Question: I'm trying to create a SELECT query to get products by some filters. You can see DB structure on the screen below.

'definitions' - products types, 'features' - products features (e.g. price, size, color), 'significations' - value on some feature, 'objects' - avalible products on site, 'trans_obj2sign' - auxiliary table to make many to many relations.
I'm creating query using php considering selected filters:
'''
SELECT o.id, o.name, o.url, GROUP_CONCAT(f.name separator '--|||--') as feature_name, GROUP_CONCAT(f.title separator '--|||--') as feature_title, GROUP_CONCAT(s.value separator '--|||--') as signification_value
FROM objects as o
JOIN trans_obj2sign o2s ON o.id=o2s.object_id
JOIN features f ON o2s.feature_id=f.id
JOIN significations s ON o2s.signification_id=s.id
WHERE o.id IN (
SELECT o2s.object_id
FROM trans_obj2sign o2s
JOIN significations s ON ( o2s.signification_id = s.id )
WHERE (
(s.id IN ("2", "43", "48", "55") AND s.feature =13)
OR (s.id IN ("14", "23", "49", "52") AND s.feature =14)
OR (s.value BETWEEN 0 AND 500 AND s.feature =17)
)
GROUP BY o2s.object_id
HAVING COUNT( o2s.object_id ) =3
)
GROUP BY o.id
LIMIT 0, 50
'''
Inner query returns ids of objects which significations approach to all filters. Main query returns products attributes that are needed.
The questions are:
1. Can I rewrite this query to perform faster? (this one is pretty heavy)
2. What indexes should I add?
3. How can I add ORDER BY some signification value. Something like WHERE s.feature=17 ORDER BY s.value (pretend that s.feature=17 is product price)
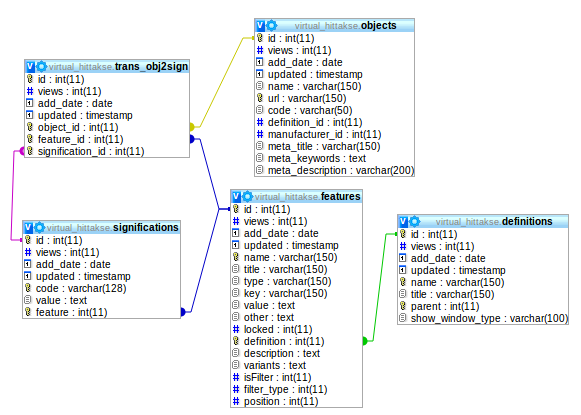
Answer: Get rid of the IN+subquery. Just move it to the FROM section to be executed just once.
Like this
'''
SELECT o.id, o.name, o.url, GROUP_CONCAT(f.name separator '--|||--') as feature_name, GROUP_CONCAT(f.title separator '--|||--') as feature_title, GROUP_CONCAT(s.value separator '--|||--') as signification_value
FROM objects as o
JOIN trans_obj2sign o2s ON o.id=o2s.object_id
JOIN features f ON o2s.feature_id=f.id
JOIN significations s ON o2s.signification_id=s.id
JOIN (
SELECT o2s.object_id
FROM trans_obj2sign o2s
JOIN significations s ON ( o2s.signification_id = s.id )
WHERE (
(s.id IN ("2", "43", "48", "55") AND s.feature =13)
OR (s.id IN ("14", "23", "49", "52") AND s.feature =14)
OR (s.value BETWEEN 0 AND 500 AND s.feature =17)
)
GROUP BY o2s.object_id
HAVING COUNT( o2s.object_id ) =3
) filtered on filtered.id=o.id
GROUP BY o.id
LIMIT 0, 50
'''
Add indexes for fields which are used in WHERE.
To add 'ORDER BY' place the query in a FROM section (as subquery) and use 'ORDER BY'